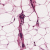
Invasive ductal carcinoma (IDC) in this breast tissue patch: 0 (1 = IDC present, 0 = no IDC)